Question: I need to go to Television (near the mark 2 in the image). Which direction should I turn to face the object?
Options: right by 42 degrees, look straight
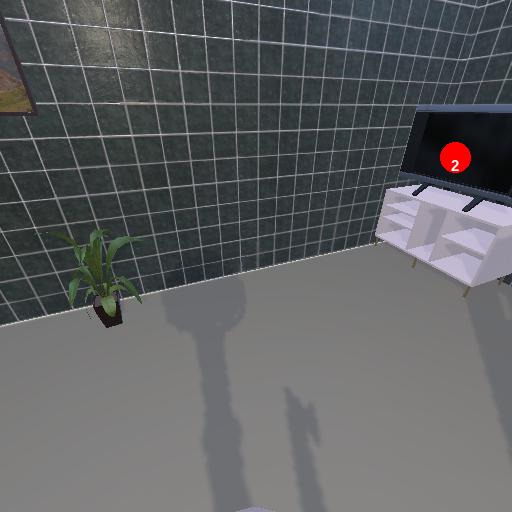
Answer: right by 42 degrees